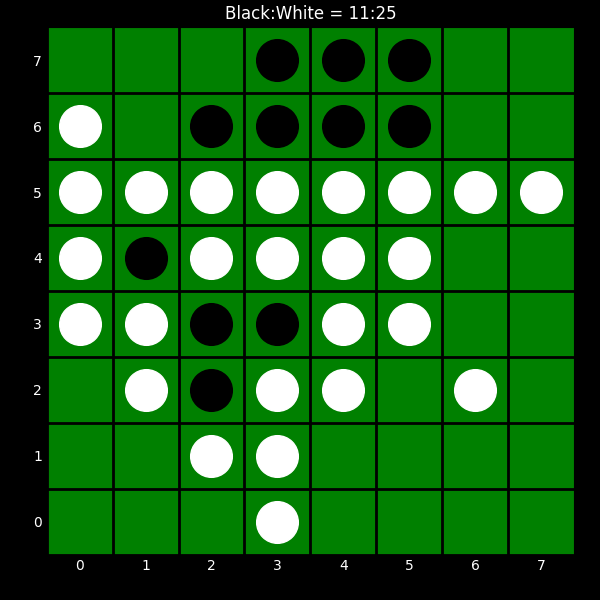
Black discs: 11
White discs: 25